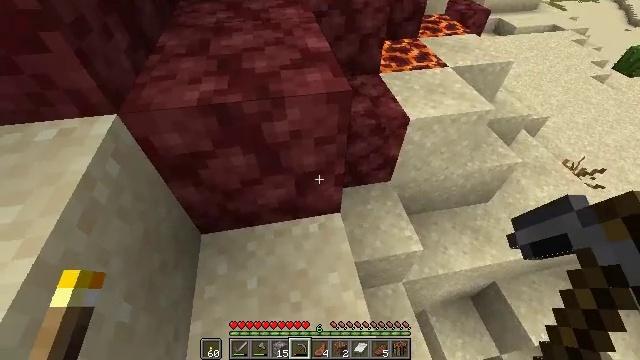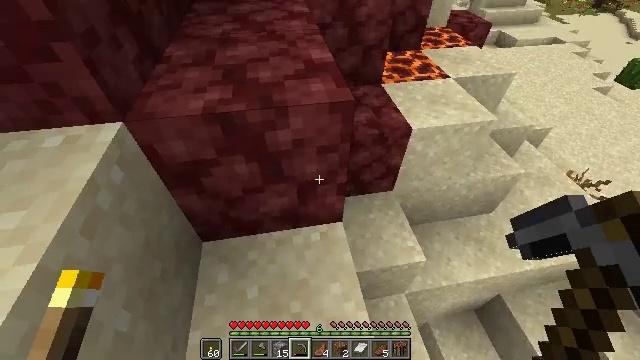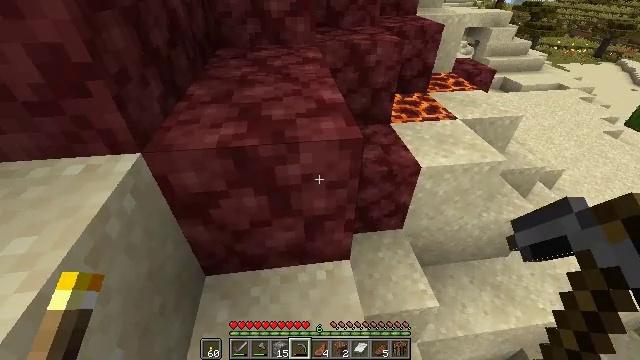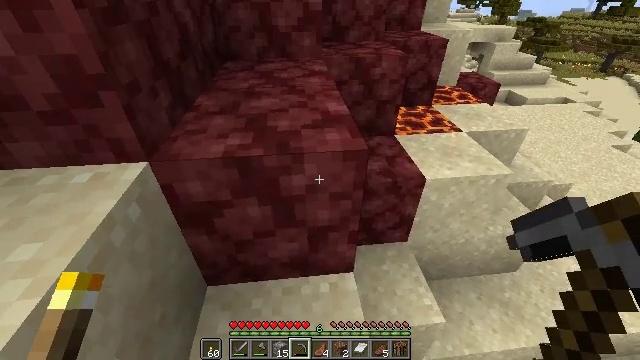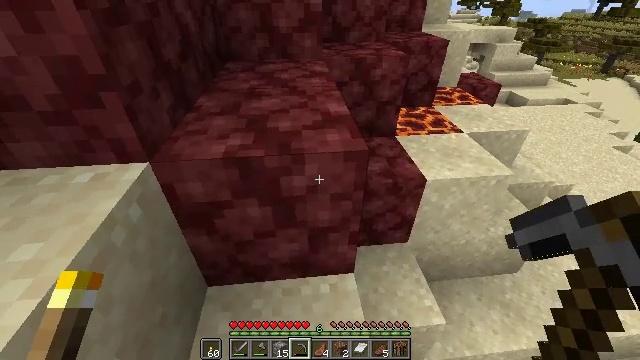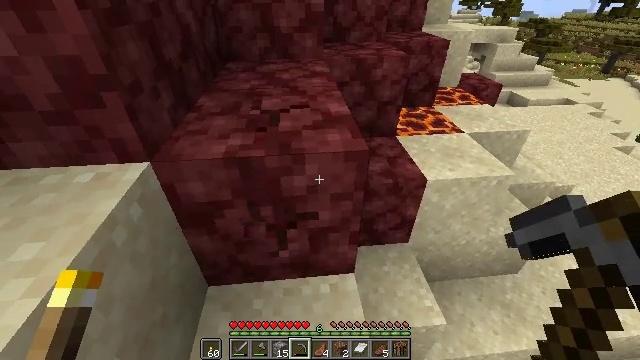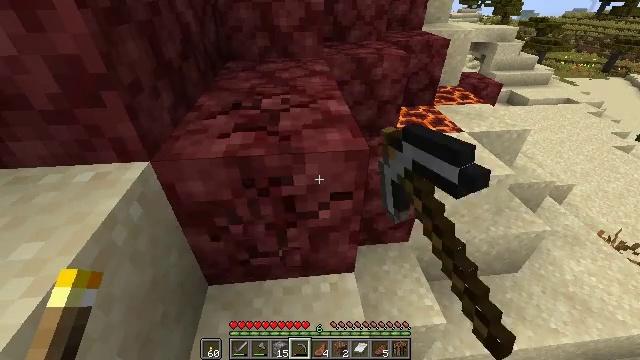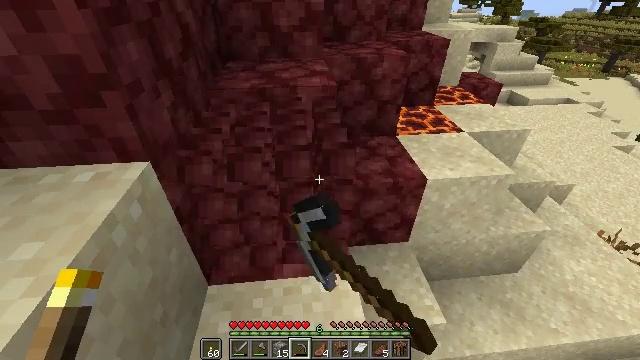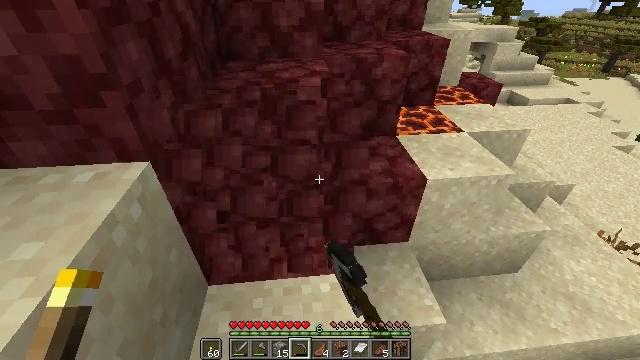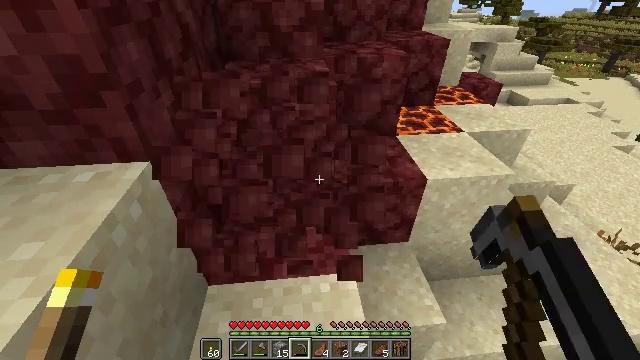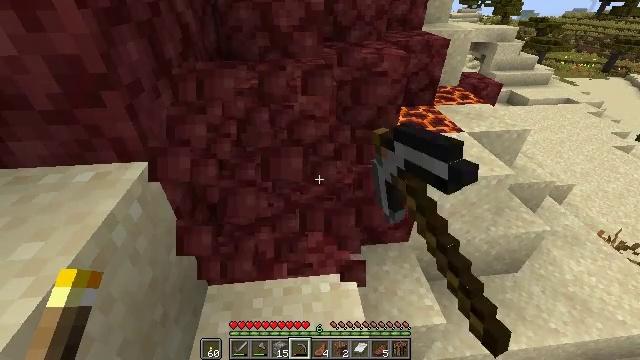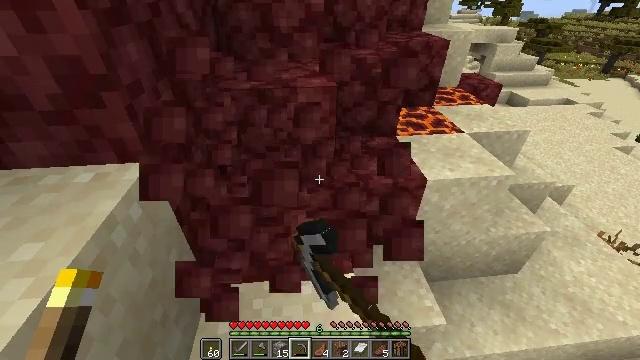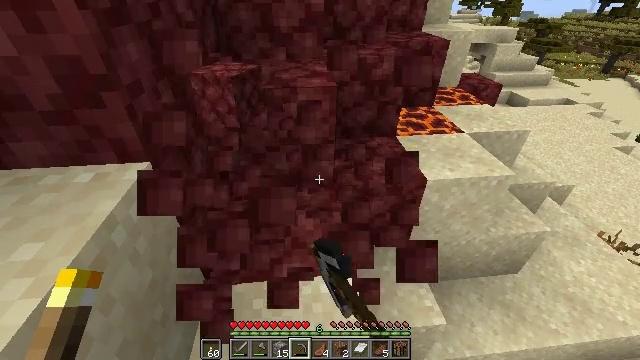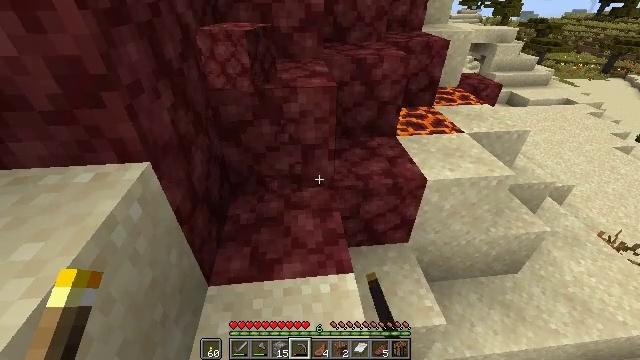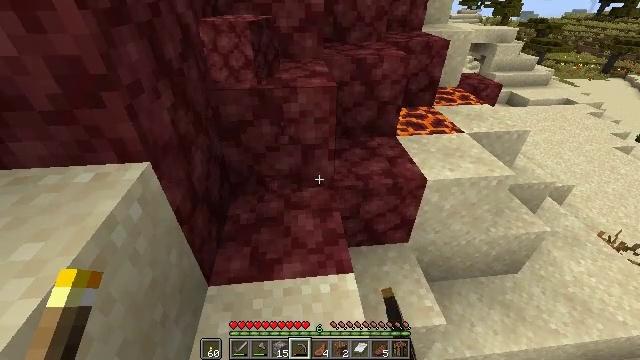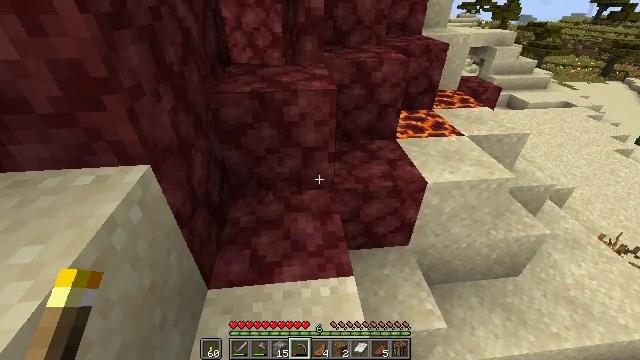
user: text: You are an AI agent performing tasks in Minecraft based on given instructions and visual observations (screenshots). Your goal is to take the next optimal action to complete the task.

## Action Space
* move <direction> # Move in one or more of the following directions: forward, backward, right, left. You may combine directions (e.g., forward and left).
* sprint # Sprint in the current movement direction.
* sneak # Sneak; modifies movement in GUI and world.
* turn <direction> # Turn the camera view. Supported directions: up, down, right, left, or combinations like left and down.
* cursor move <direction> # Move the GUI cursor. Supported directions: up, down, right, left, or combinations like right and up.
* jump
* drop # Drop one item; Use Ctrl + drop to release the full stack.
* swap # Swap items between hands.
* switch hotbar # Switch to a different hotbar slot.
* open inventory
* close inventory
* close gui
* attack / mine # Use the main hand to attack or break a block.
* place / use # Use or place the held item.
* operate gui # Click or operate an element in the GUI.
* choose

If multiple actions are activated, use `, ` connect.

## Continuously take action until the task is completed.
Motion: motion action
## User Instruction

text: Attack the netherrack to gather it.
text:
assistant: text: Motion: turn up
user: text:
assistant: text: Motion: turn left and up
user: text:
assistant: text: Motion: turn left and up
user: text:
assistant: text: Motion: no_op
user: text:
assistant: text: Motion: attack / mine
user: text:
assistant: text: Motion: attack / mine
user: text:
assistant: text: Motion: attack / mine
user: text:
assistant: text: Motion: attack / mine
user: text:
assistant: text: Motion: attack / mine
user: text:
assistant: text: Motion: attack / mine
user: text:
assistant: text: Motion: attack / mine
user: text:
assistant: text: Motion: no_op
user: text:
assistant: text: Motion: no_op
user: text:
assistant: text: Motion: no_op
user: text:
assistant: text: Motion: no_op
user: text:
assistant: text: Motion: move forward
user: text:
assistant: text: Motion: move forward
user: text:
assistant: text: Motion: move forward
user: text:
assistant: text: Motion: move forward, turn left and up
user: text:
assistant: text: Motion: move forward, turn left and up
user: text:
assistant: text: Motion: turn left
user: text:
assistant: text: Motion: no_op
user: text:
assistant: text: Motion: no_op
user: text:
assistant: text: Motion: no_op
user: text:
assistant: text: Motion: no_op
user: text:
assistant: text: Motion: no_op
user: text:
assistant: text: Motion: no_op
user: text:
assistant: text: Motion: attack / mine
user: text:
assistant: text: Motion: attack / mine
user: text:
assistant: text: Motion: attack / mine